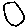
Label: circle